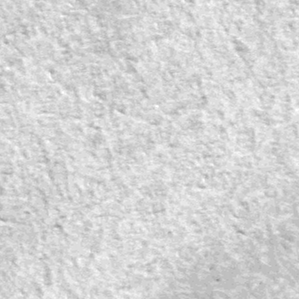
Label: frost